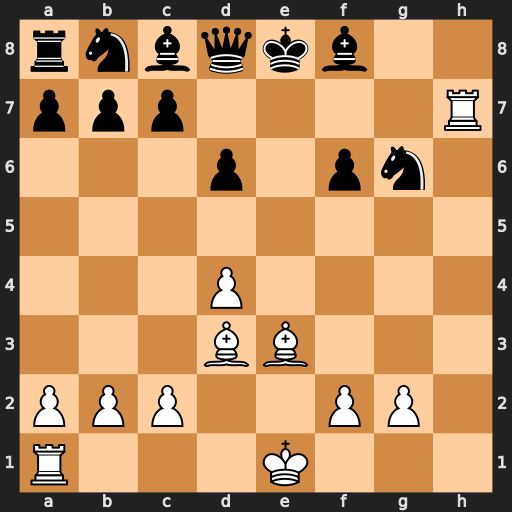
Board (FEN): rnbqkb2/ppp4R/3p1pn1/8/3P4/3BB3/PPP2PP1/R3K3
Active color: w
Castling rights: Qq
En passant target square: -
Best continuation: Bxg6#